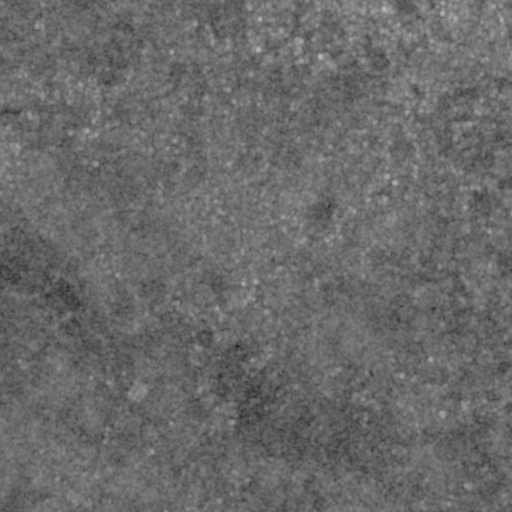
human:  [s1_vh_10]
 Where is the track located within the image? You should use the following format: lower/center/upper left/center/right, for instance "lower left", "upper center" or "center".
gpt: The track is located in the upper center of the image.
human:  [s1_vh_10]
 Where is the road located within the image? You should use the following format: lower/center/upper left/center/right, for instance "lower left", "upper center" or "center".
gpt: There is no road in the image.

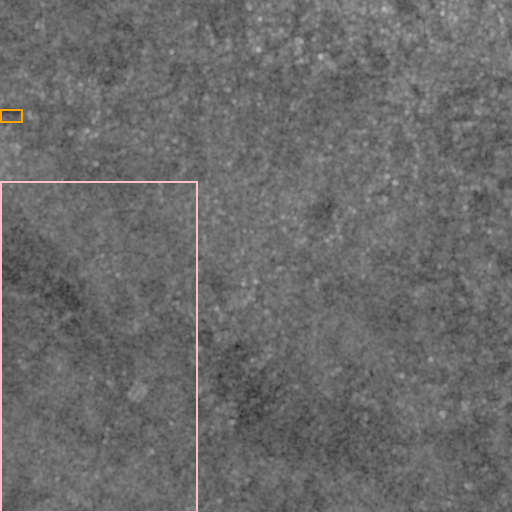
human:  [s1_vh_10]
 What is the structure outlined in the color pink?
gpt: The structure outlined in pink is a crop field.
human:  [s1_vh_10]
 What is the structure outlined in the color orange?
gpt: The structure outlined in orange is a park.
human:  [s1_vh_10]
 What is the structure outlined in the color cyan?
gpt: There is no cyan outline.